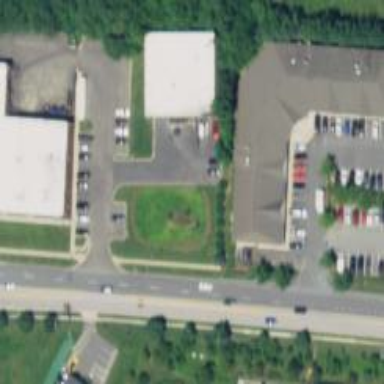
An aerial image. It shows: Retail building.